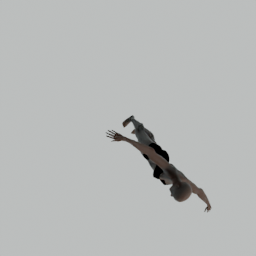
Label: people